Interaction volume radius: 5 \u00c5
Interaction volume height: 15 \u00c5
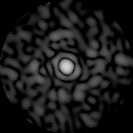
Disorder parameter: 0.8477